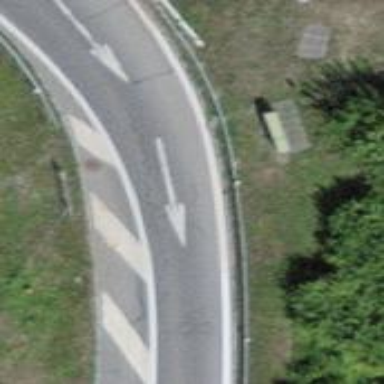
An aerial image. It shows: Trunk link highway.